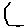
Label: hexagon